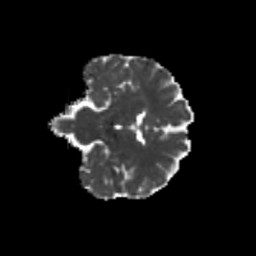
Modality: MD
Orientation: coronal
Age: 36
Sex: female
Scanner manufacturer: siemens
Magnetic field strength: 3 T
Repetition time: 8.6 s
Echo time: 0.095 s